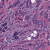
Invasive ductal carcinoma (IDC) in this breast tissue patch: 1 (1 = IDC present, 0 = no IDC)